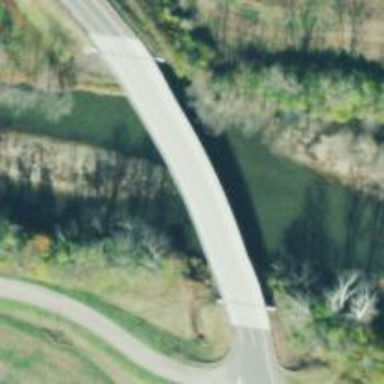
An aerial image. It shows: Secondary road with bridge.